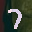
Label: 7